Question: I'm new to Geotools. Now I want to insert a custom area (Polygon) in a Shapefile of Austria.
My code:
'''
public static void main(String[] args) throws IOException {
File file = new File("src/main/java/org/geotools/austria.shp");
Map<String, Object> map = new HashMap<>();
map.put("url", file.toURI().toURL());
DataStore dataStore = DataStoreFinder.getDataStore(map);
String typeName = dataStore.getTypeNames()[0];
FeatureSource<SimpleFeatureType, SimpleFeature> source =
dataStore.getFeatureSource(typeName);
MapContent showmap = new MapContent();
showmap.setTitle("Austria");
Style style = SLD.createSimpleStyle(source.getSchema());
Layer layer = new FeatureLayer(source, style);
showmap.addLayer(layer);
// display the map
JMapFrame.showMap(showmap);
}
'''
My current result:

This image shows my current output. I drew a red hexagon to show what I want to have in future.
How can I insert and display this Polygon into a Shapefile?
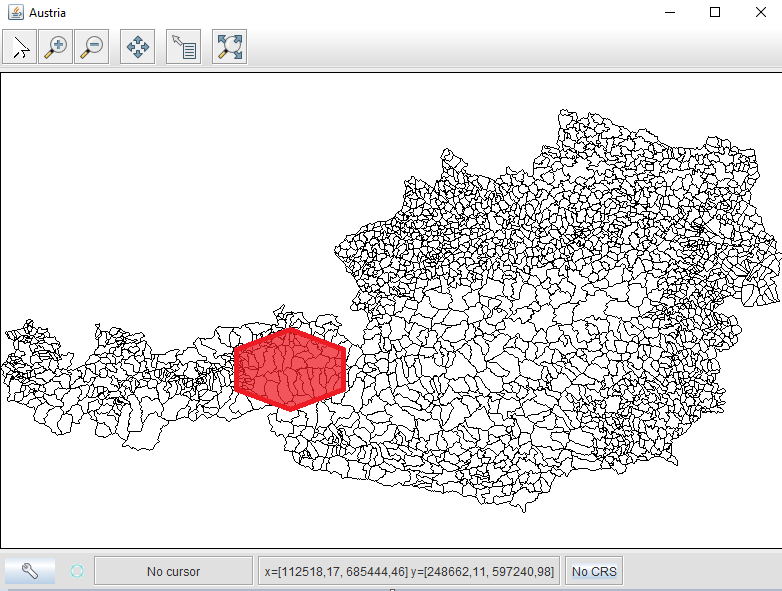
Answer: First you need to create a new Shapefile (you could overwrite the old one but it is easy to lose your data that way).
'''
SimpleFeatureType TYPE = dataStore.getSchema(typeName);
File newFile = new File("output.shp");
ShapefileDataStoreFactory dataStoreFactory = new ShapefileDataStoreFactory();
Map<String, Serializable> params = new HashMap<String, Serializable>();
params.put("url", URLs.fileToURL(newFile));
params.put("create spatial index", Boolean.TRUE);
ShapefileDataStore newDataStore = (ShapefileDataStore) dataStoreFactory.createNewDataStore(params);
newDataStore.createSchema(TYPE);
'''
Then you need to copy the existing polygons to the new file (I'm assuming they are in a 'SimpleFeatureCollection' called 'collection') followed by the new feature(s):
'''
Transaction transaction = new DefaultTransaction("create");
String typeName = newDataStore.getTypeNames()[0];
SimpleFeatureSource featureSource = newDataStore.getFeatureSource(typeName);
if (featureSource instanceof SimpleFeatureStore) {
SimpleFeatureStore featureStore = (SimpleFeatureStore) featureSource;
featureStore.setTransaction(transaction);
try {
featureStore.addFeatures(collection);
// Now add the hexagon
featureStore.addFeatures(DataUtilities.collection(hexagon));
transaction.commit();
} catch (Exception problem) {
problem.printStackTrace();
transaction.rollback();
System.exit(-1);
} finally {
transaction.close();
}
} else {
System.out.println(typeName + " does not support read/write access");
System.exit(1);
}
'''